Interaction volume radius: 10 \u00c5
Interaction volume height: 35 \u00c5
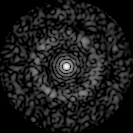
Disorder parameter: 0.8301